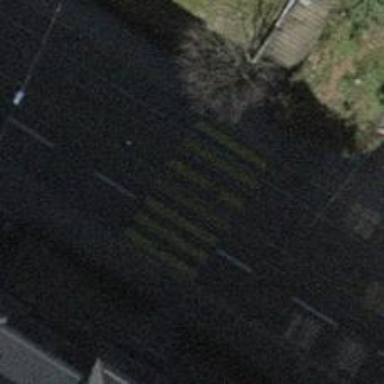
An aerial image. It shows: Uncontrolled zebra crossing with notable zebra markings.